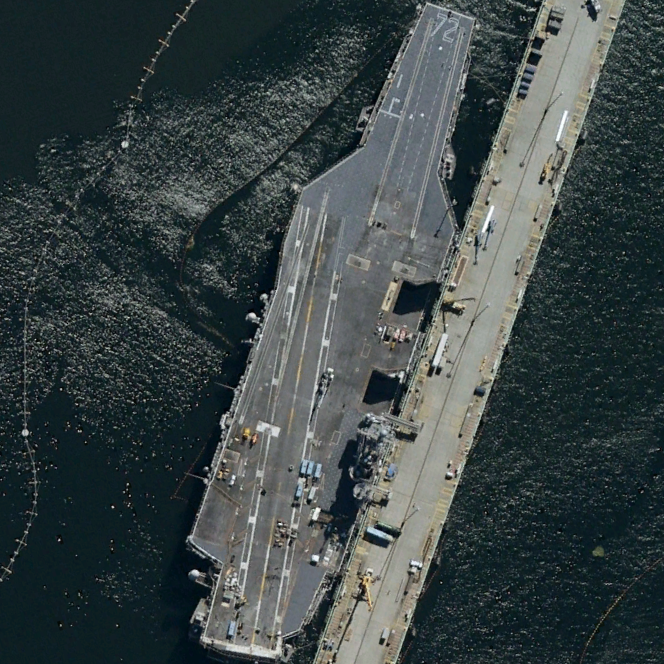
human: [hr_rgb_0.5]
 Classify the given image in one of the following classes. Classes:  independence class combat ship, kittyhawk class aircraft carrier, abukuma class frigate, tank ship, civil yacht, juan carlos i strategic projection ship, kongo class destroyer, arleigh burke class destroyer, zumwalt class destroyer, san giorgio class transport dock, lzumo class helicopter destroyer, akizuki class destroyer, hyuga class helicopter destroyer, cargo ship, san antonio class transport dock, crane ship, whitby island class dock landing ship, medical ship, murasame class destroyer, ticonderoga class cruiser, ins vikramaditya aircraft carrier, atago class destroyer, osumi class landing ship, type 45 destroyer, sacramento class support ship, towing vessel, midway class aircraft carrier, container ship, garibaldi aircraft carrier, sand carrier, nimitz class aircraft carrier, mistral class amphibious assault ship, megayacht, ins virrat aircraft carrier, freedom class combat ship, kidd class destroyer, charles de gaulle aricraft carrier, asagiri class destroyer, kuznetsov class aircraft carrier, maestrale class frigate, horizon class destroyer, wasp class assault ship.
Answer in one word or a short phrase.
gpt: Nimitz class aircraft carrier